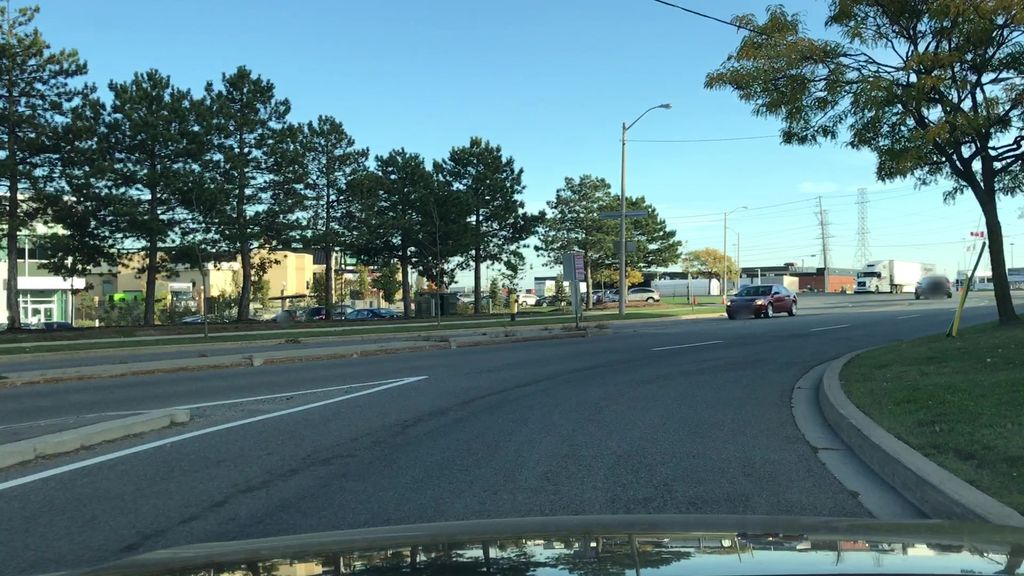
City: toronto